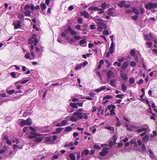
Tumor epithelial tissue: yes
Tumor-associated stroma tissue: no
Normal tissue: no